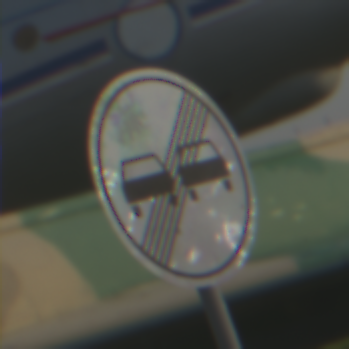
Verkehrszeichen: EndeUeberholverbot
Umgebung: Outdoor, Special
Tageszeit: SunriseSunset
Wetter: Clear
Licht: Natural
Jahreszeit: NotSpecified
Kontrast: MediumContrast